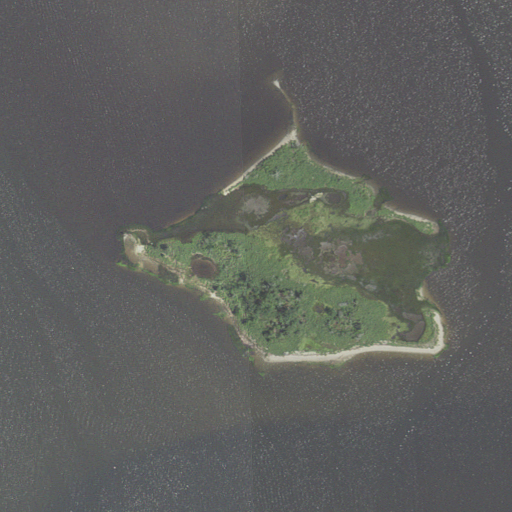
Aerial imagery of island in Massachusetts named Big Pine Island containing open water, mixed forest, herbaceous wetlands, and barren land